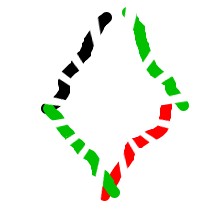
Shape: rhombus